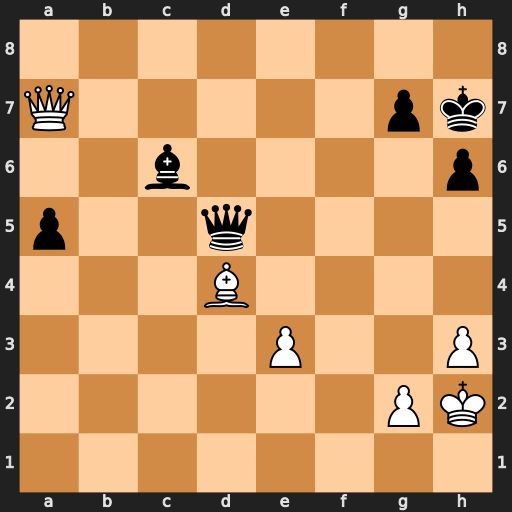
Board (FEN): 8/Q5pk/2b4p/p2q4/3B4/4P2P/6PK/8
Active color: w
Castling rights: -
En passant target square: -
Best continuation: Qxg7#